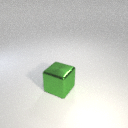
large green metal cube